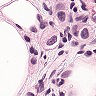
Metastatic tissue present: yes